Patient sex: F
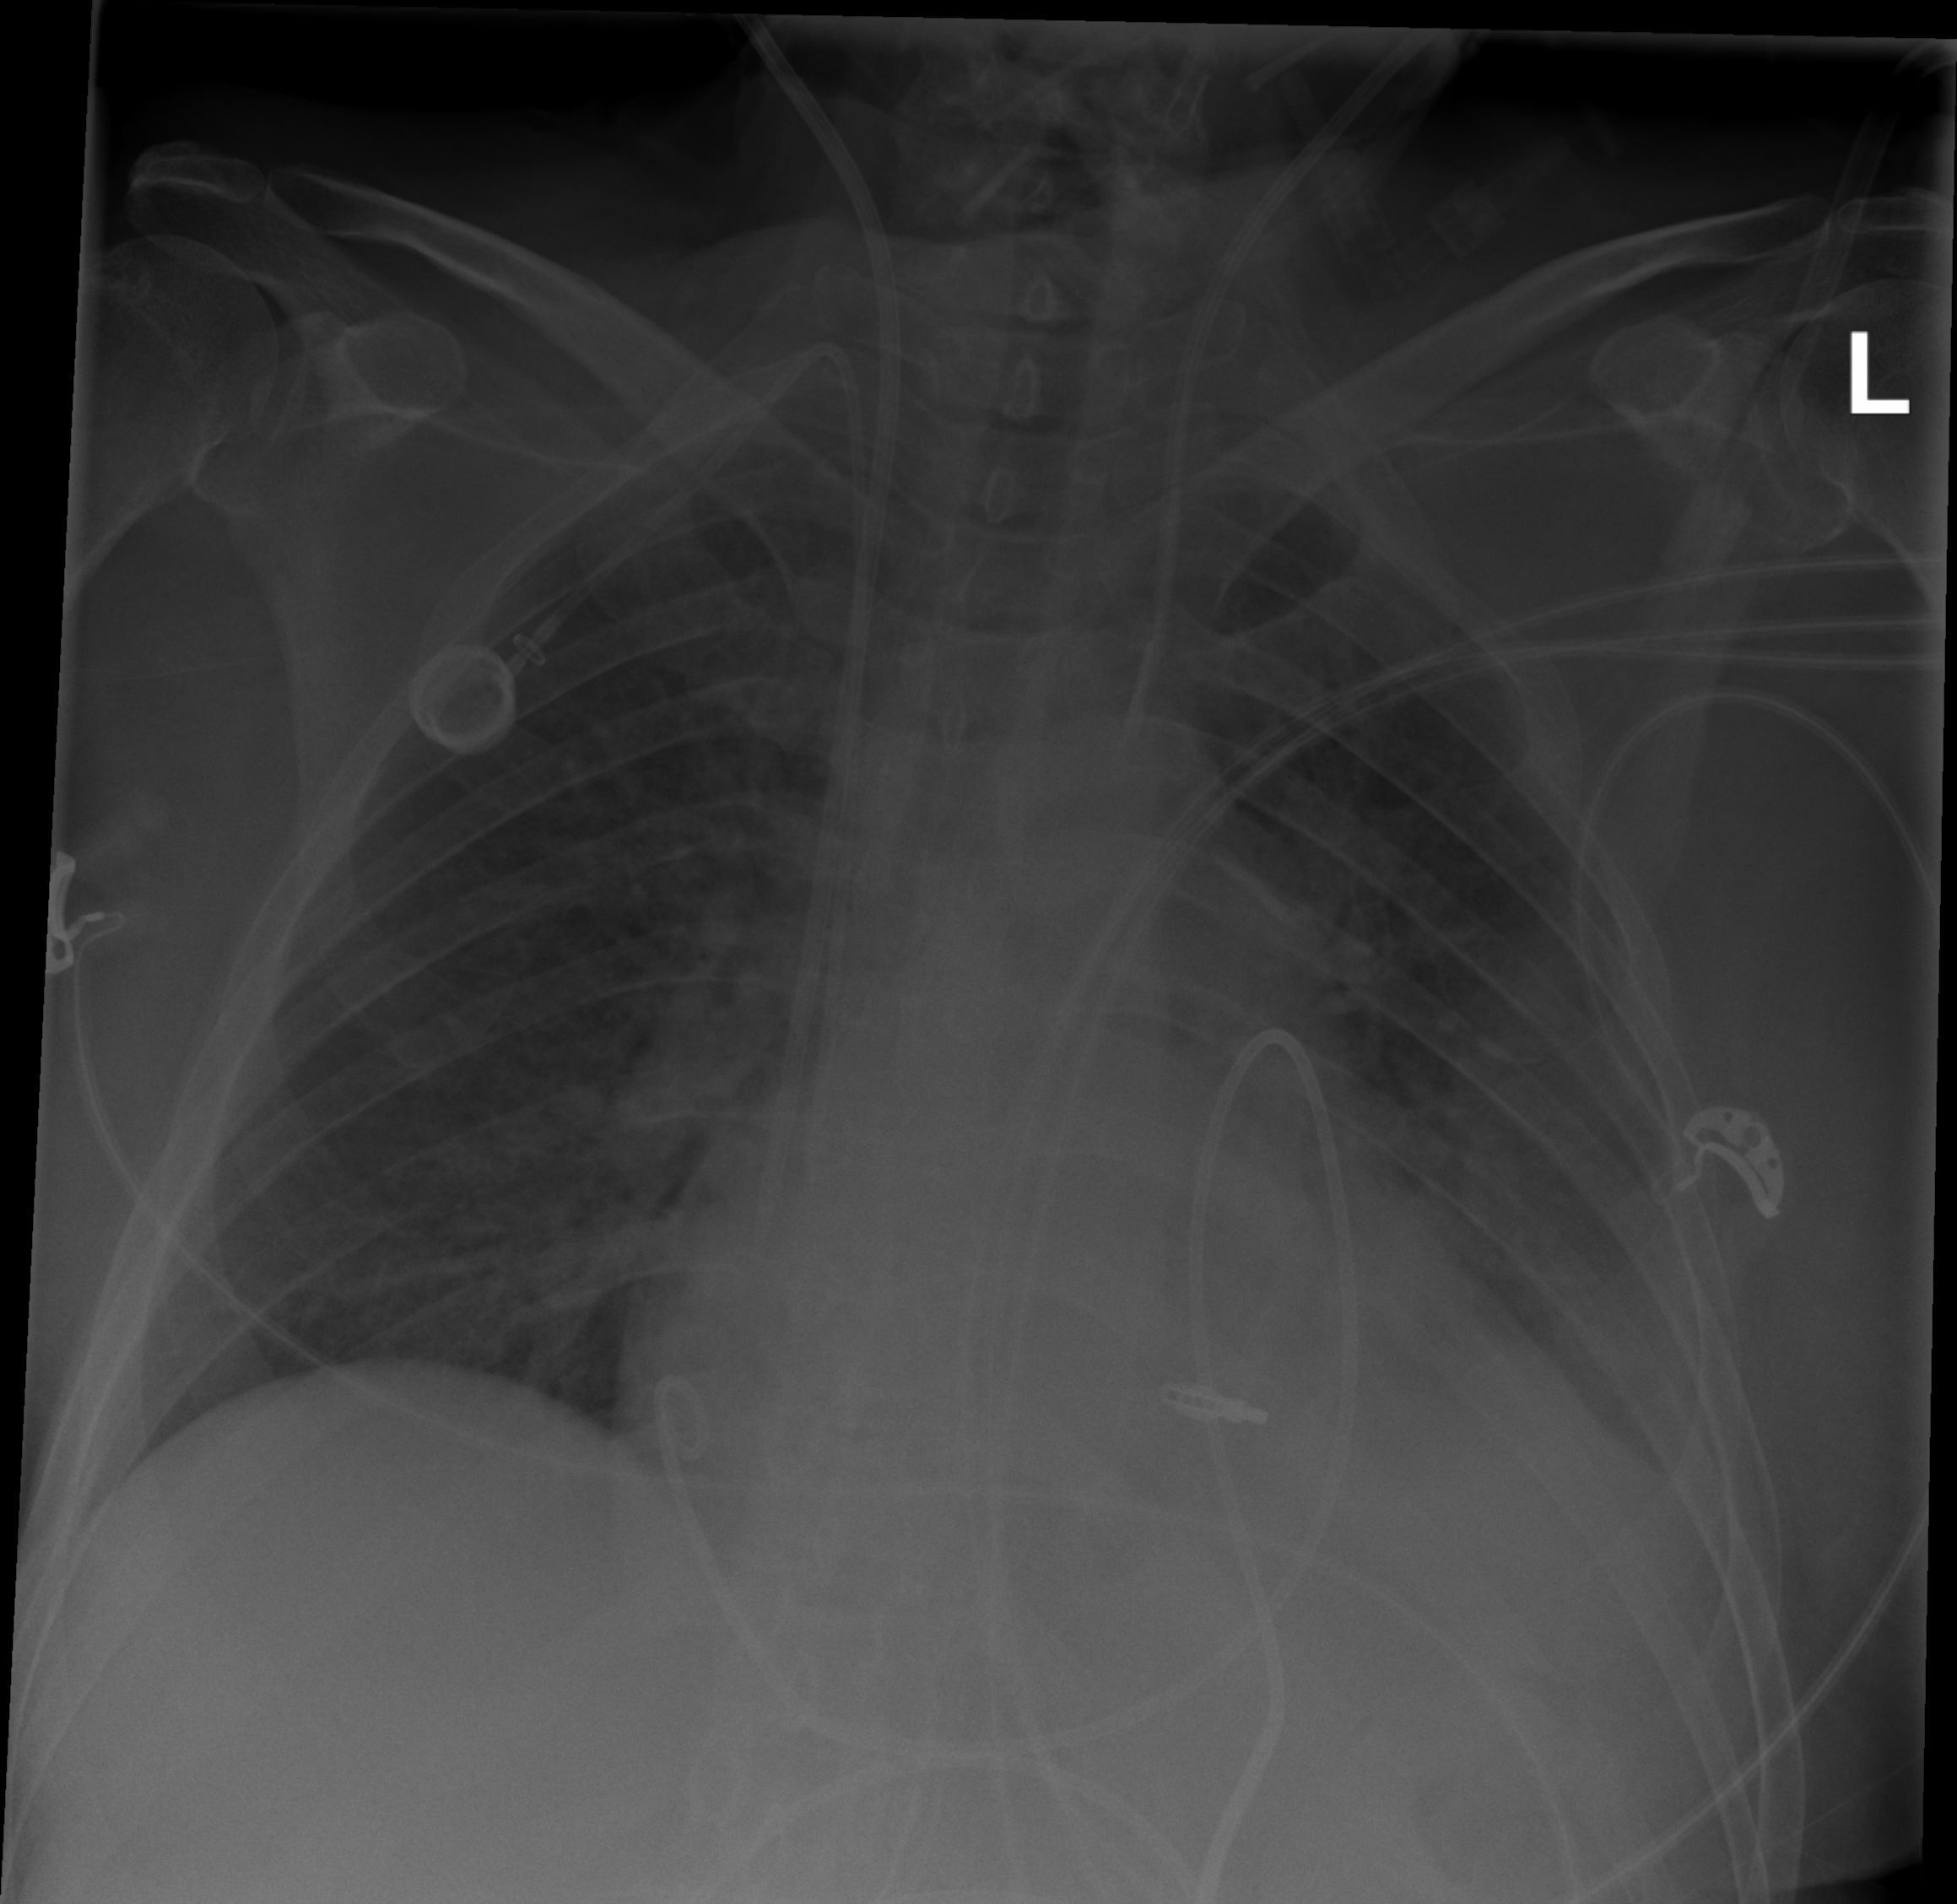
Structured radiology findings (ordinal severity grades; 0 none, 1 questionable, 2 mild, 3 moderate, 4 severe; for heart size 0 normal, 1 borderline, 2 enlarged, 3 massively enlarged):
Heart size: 2
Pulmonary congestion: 2
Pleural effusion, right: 0
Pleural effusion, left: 2
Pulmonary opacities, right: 2
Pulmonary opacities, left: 0
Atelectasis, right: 0
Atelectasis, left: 2